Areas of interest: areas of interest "Guancheng Daiwa Koi First Village Community"
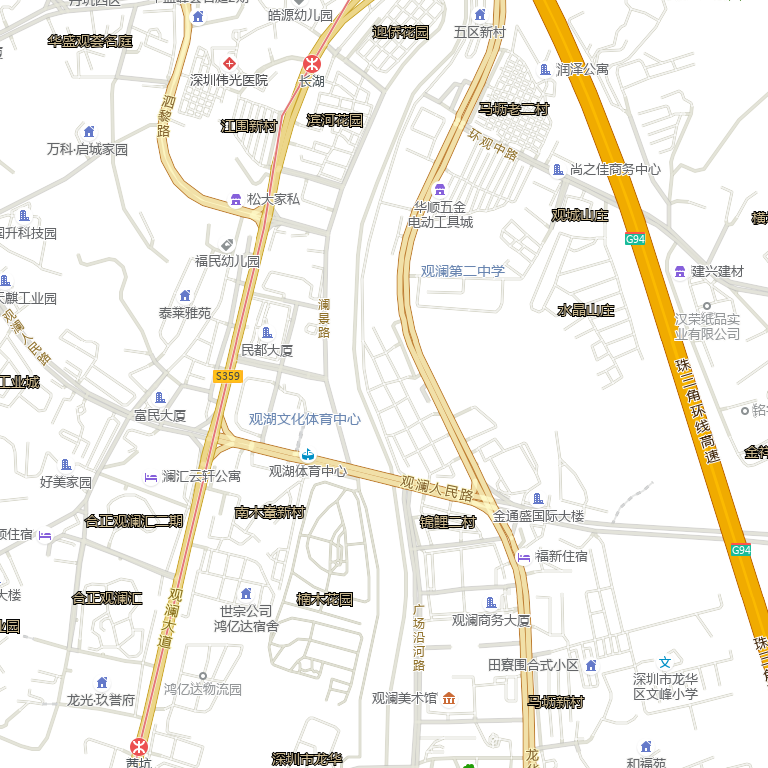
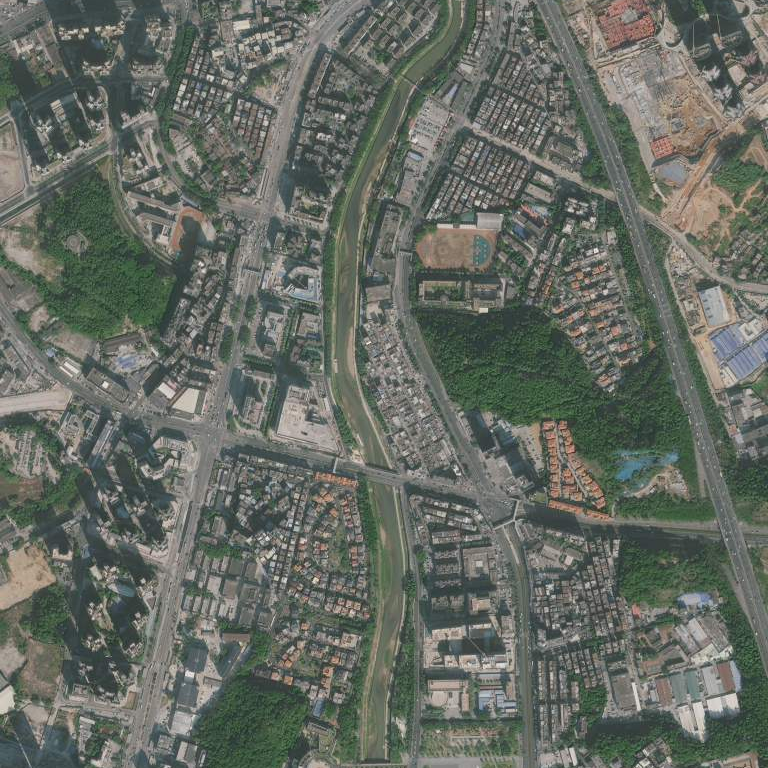